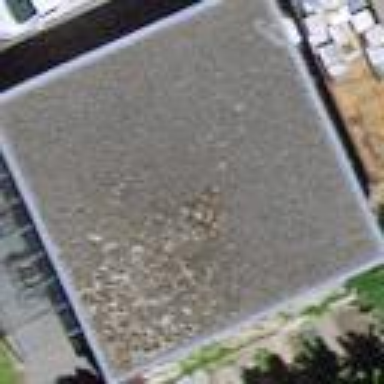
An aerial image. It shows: Warehouse.